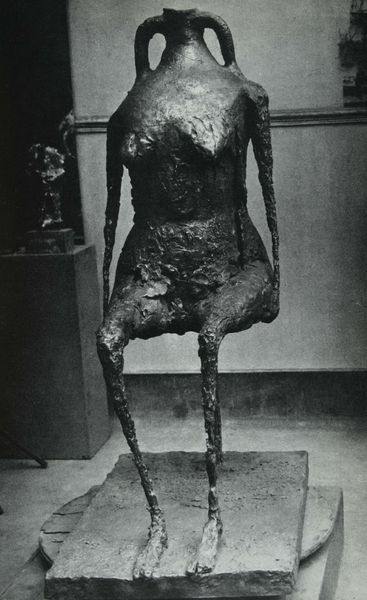
Titel: L'Eau, Wasser
Künstler: Germaine Richier
Standort: Paris
Institution: Musée National d'Art Moderne
Schlagwörter: akt, körper, frau, raum, sockel, figur, sitzend, henkel, skulptur, beine, sitzende, metall, bronze, podest, foto, fotografie, torso, ausstellung, skulpturen, museum, femme, menschlich, rumpf, mère, giaccometti, sculpture, formes, statue, giacometti, bronzen, déesse, archaïque, scuplture, skulprue